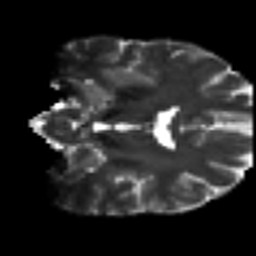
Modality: T2w
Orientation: coronal
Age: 34
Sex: female
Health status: ill
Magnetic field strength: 3 T
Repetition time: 9 s
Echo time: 0.093 s